Question:
firstly what do you call this popup and how do you create it in python?
I don't know what do you call it, that's why I couldn't create it.
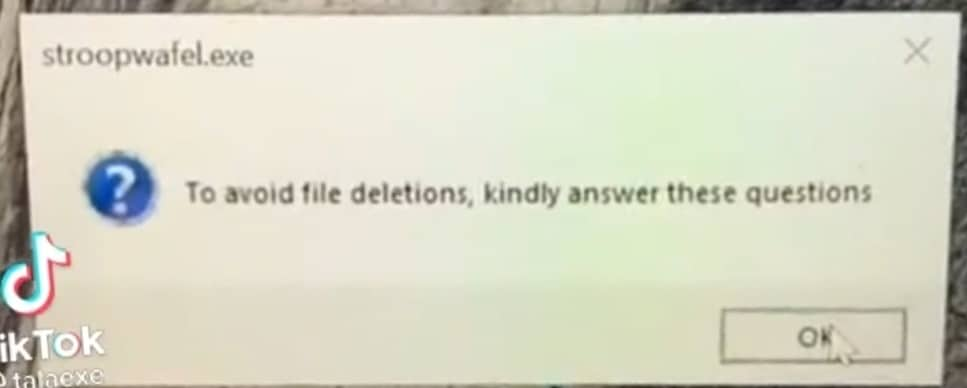
Answer: You can use the tkinter library in python.
Please see this solution <URL>